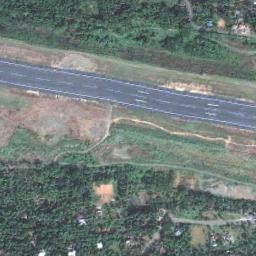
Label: runway